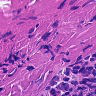
Metastatic tissue present: no